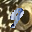
Label: 9